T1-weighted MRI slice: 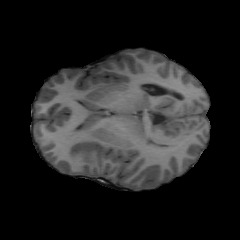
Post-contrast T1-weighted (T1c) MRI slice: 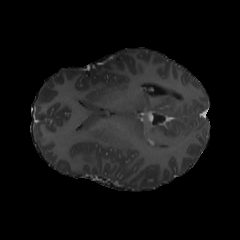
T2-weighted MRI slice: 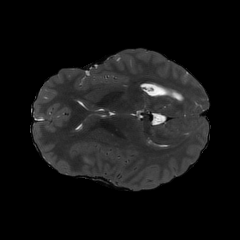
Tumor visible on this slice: yes